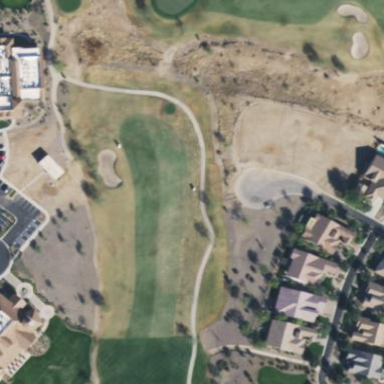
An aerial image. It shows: Grassy area with golf hole.